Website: crate-barrel
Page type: address-validator
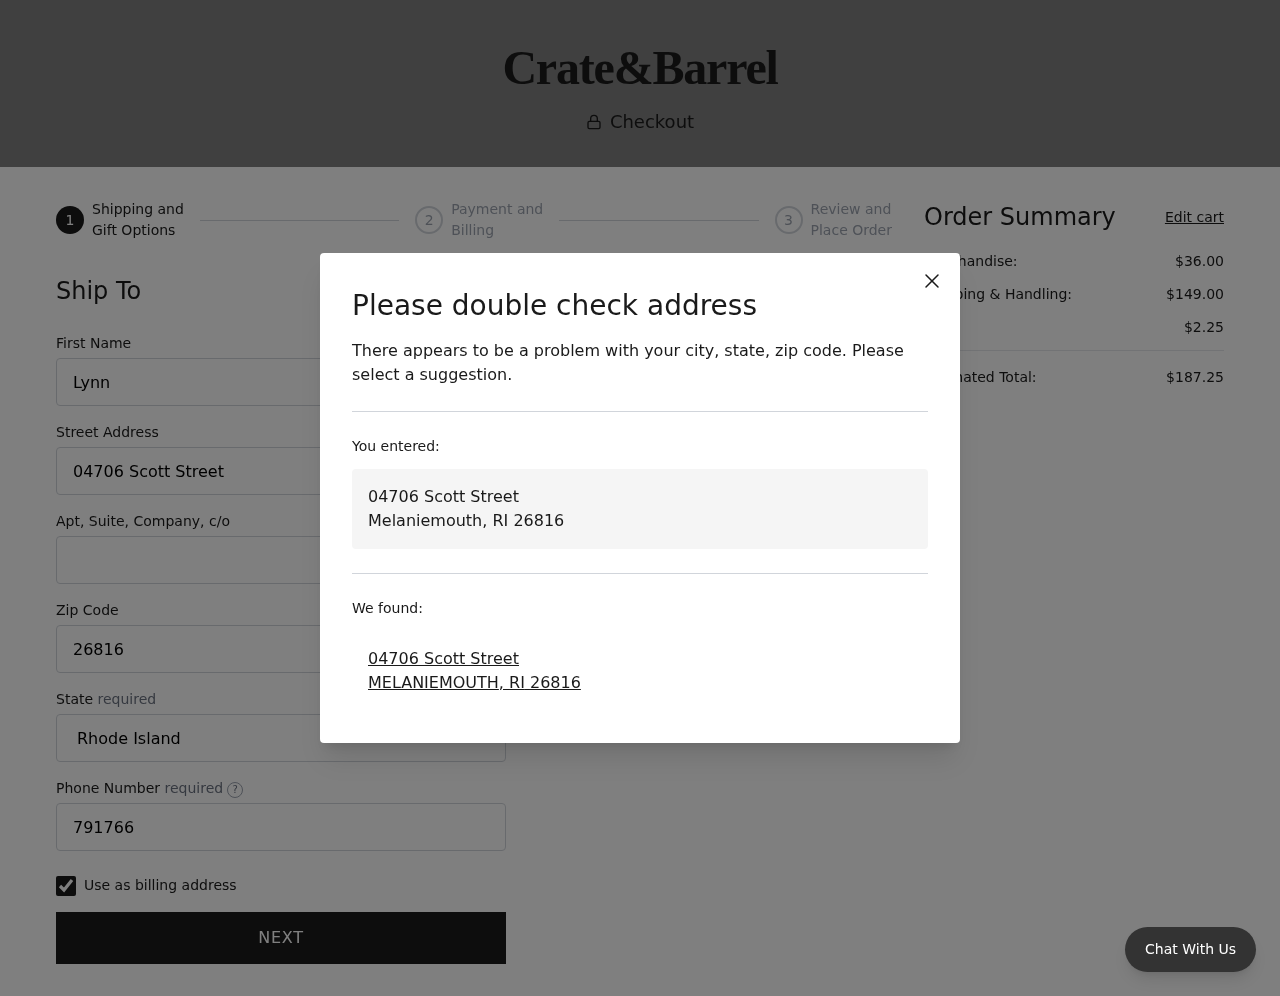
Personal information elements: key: PII_CITY
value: Melaniemouth
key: PII_CITY
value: MELANIEMOUTH
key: PII_FIRSTNAME
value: Lynn
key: PII_PHONE
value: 7917667719
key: PII_POSTCODE
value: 26816
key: PII_STATE
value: Rhode Island
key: PII_STATE_ABBR
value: RI
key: PII_STREET
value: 04706 Scott Street
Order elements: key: ORDER_SUBTOTAL
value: $36.00
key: ORDER_SHIPPING_COST
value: $149.00
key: ORDER_TAX
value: $2.25
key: ORDER_TOTAL
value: $187.25